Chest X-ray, PA view. Patient: 50 years old, sex M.
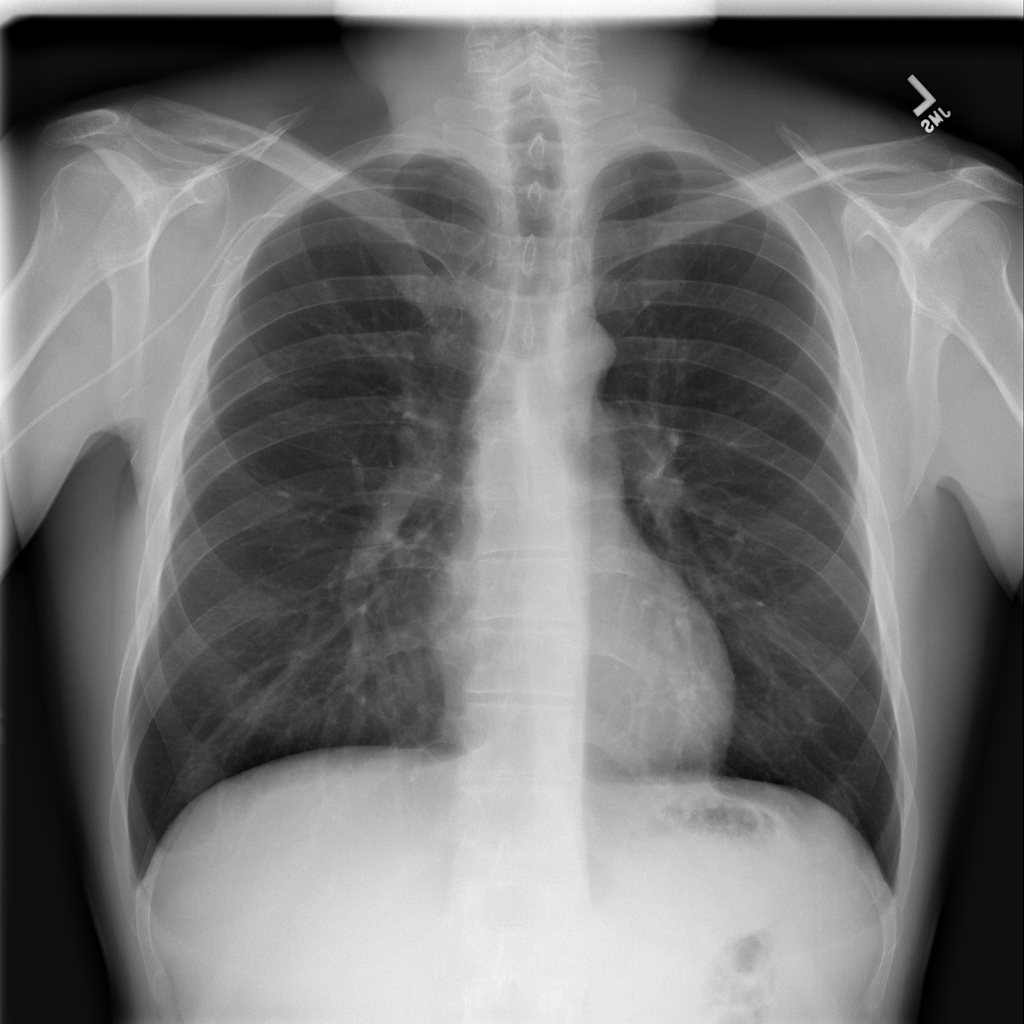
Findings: No Finding